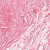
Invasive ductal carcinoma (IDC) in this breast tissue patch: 0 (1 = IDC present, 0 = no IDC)